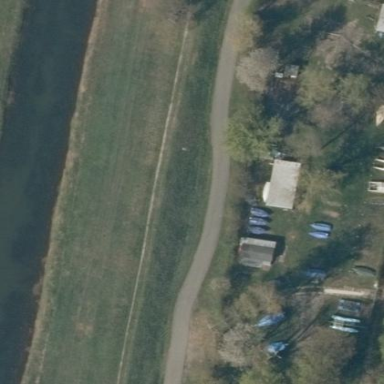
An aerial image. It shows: Yachting club.